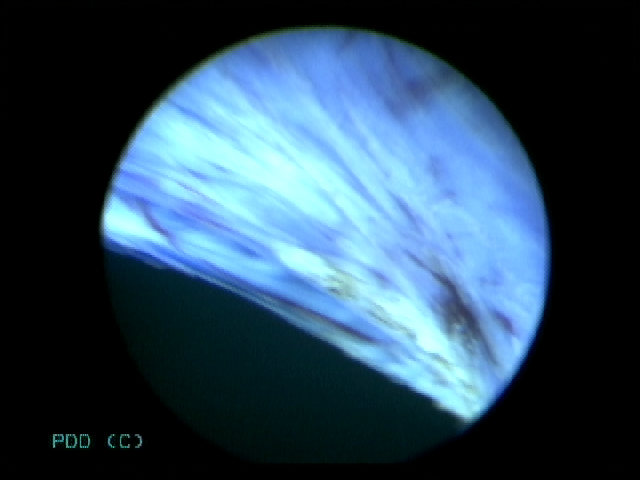
Modality: BLC
Class: Anatomical landmarks
Subclass: ResectionBed
Lesion: L1
Stage: Ta
Morphology: Papillary
Bladder cancer association: No